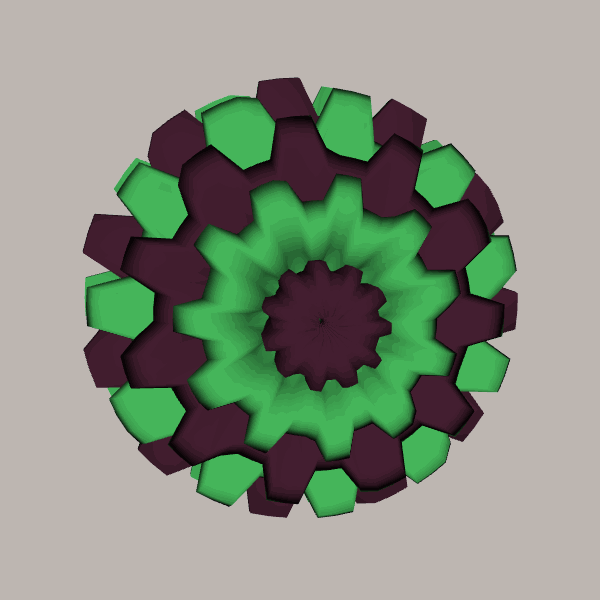
Background: light